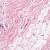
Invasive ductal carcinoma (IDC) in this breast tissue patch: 0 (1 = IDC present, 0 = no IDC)